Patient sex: F
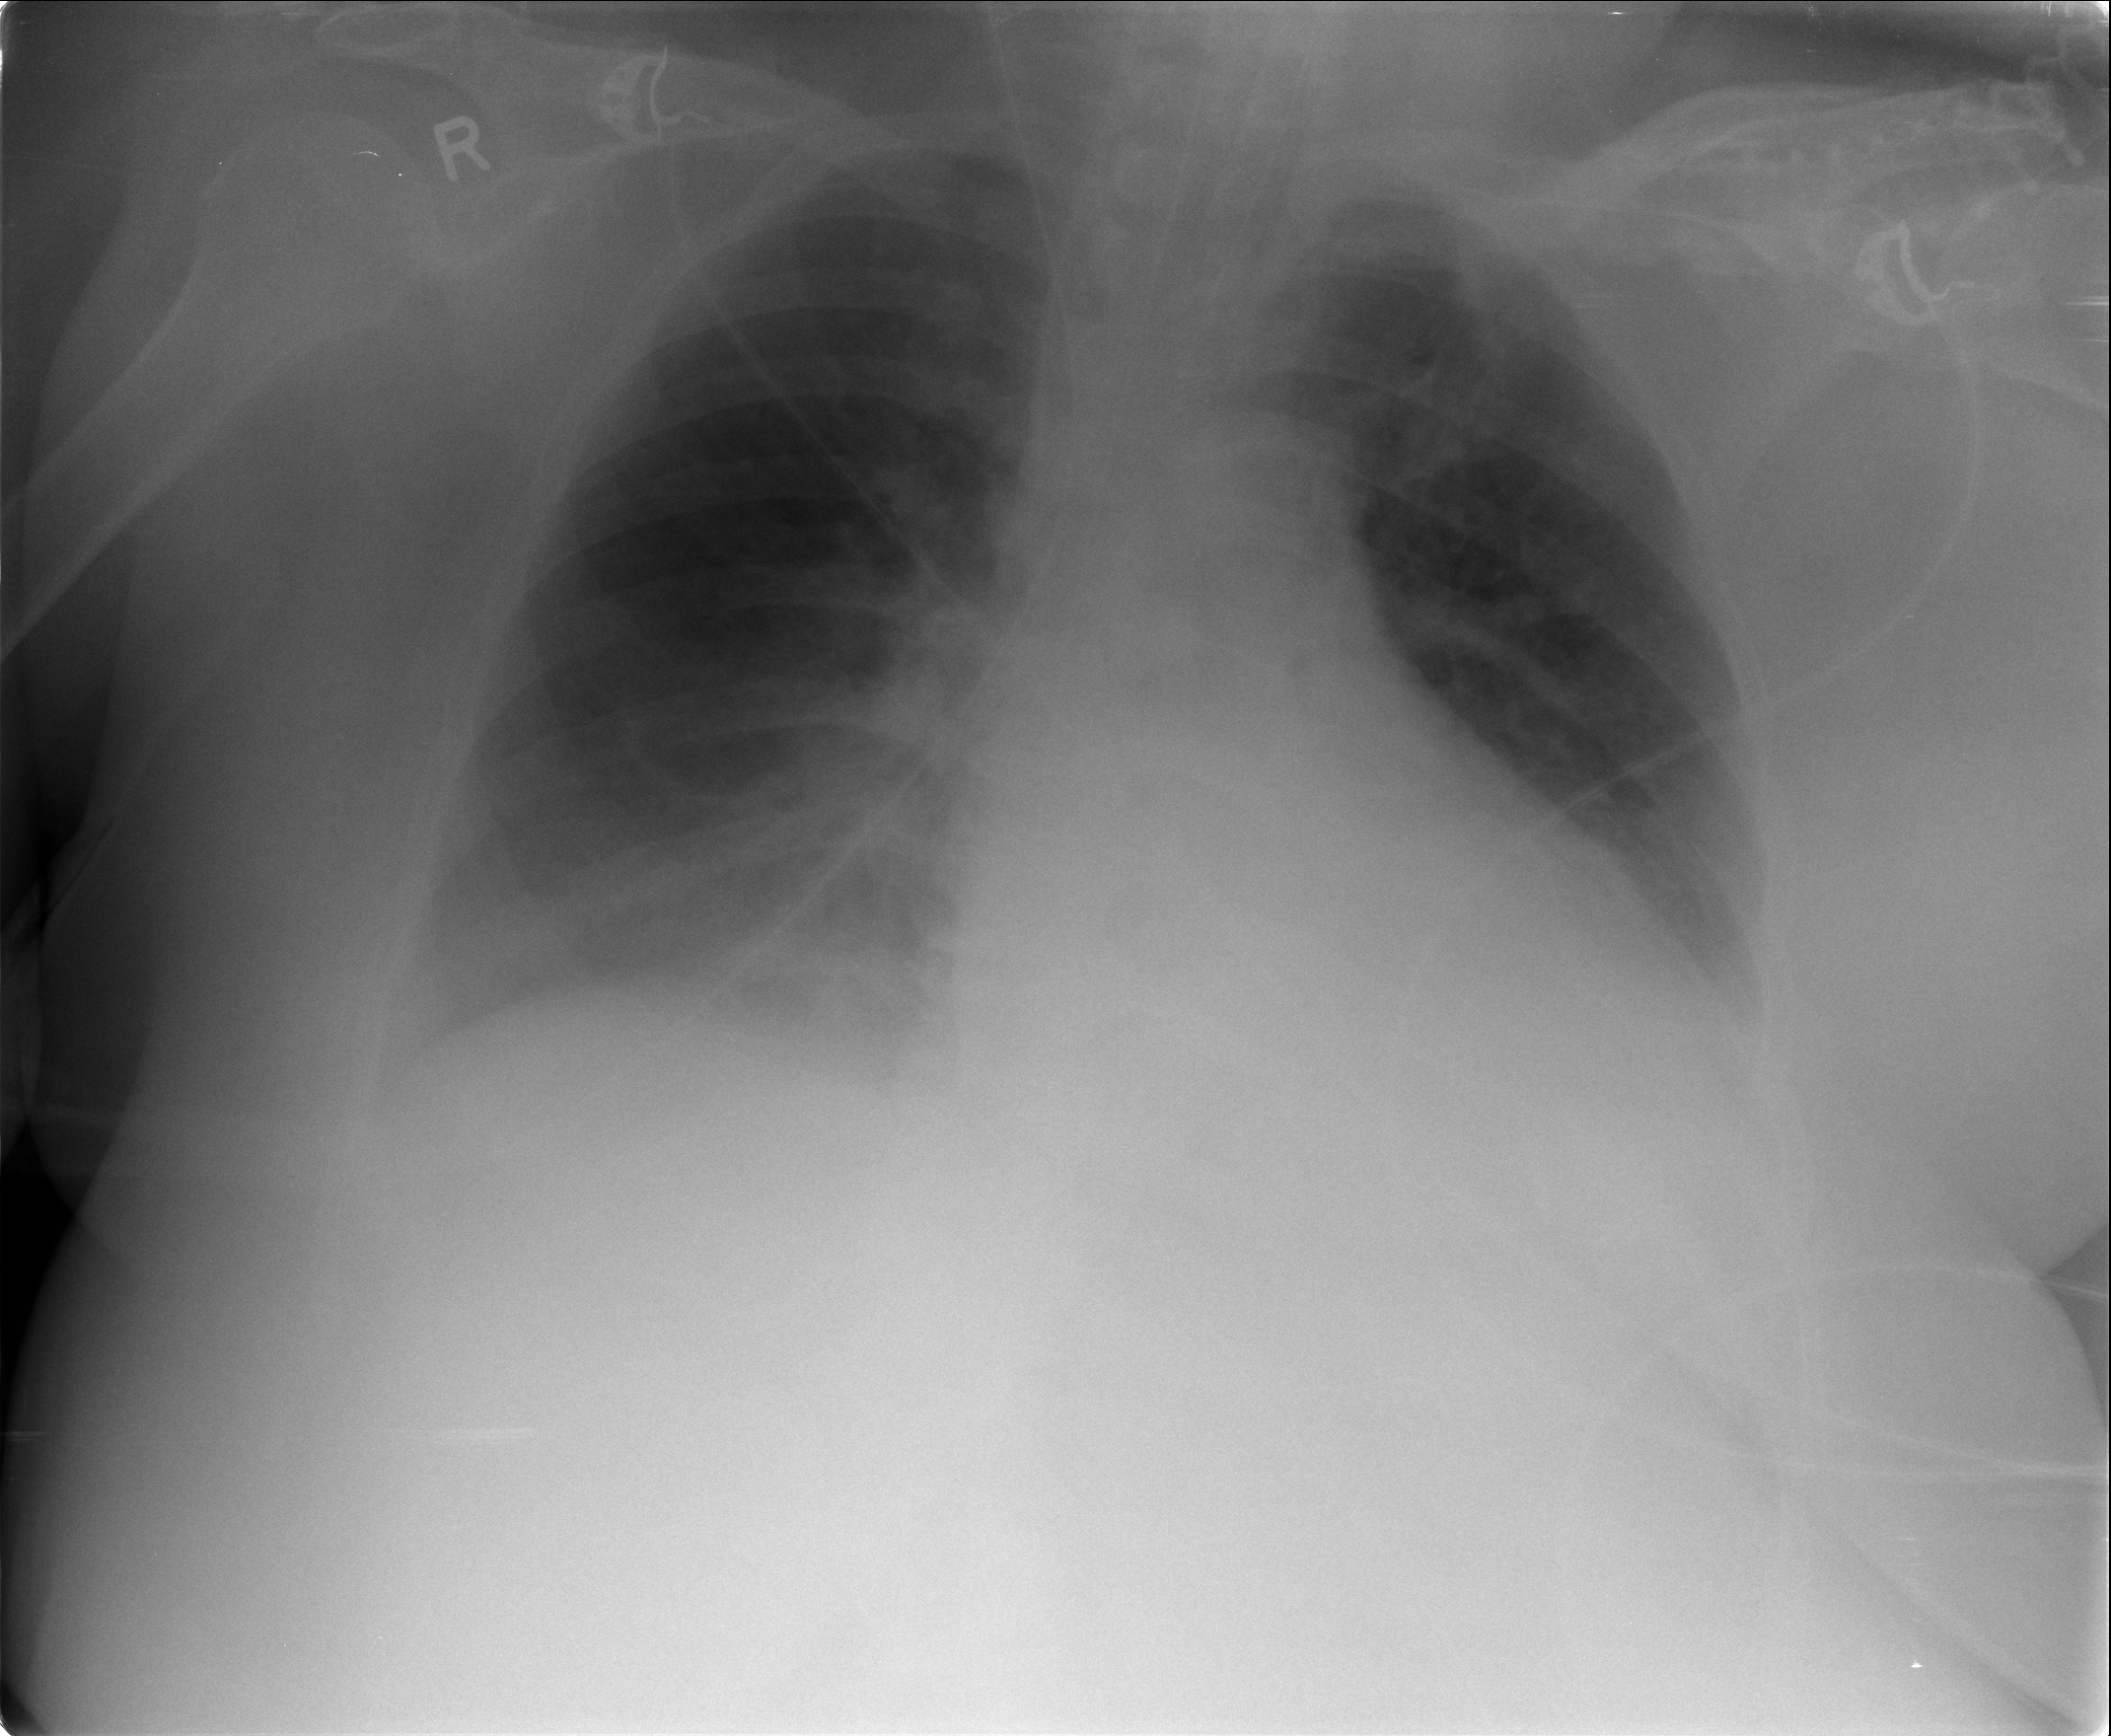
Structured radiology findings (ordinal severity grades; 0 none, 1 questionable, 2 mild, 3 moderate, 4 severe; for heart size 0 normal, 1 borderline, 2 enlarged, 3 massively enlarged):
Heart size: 1
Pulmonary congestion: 0
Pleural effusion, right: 0
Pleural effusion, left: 2
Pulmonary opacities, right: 3
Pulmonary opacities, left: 3
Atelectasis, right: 0
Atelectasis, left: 2